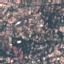
Land use / land cover class: Residential